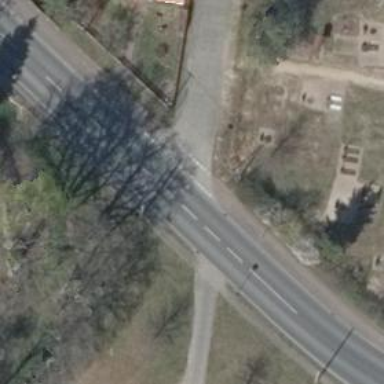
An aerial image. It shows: Secondary road with asphalt surface. There is cycle track on the right side.